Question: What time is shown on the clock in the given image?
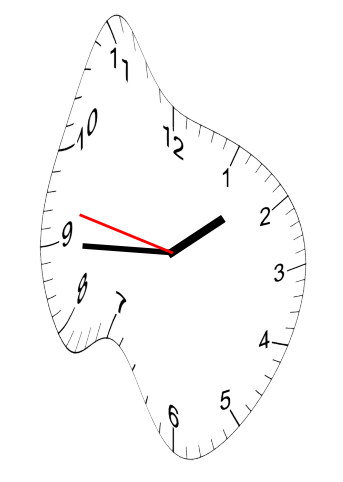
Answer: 01:44:47